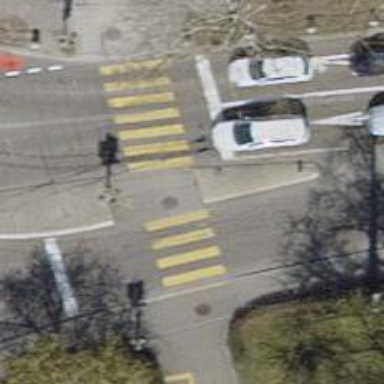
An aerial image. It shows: Road crossing with traffic signals.